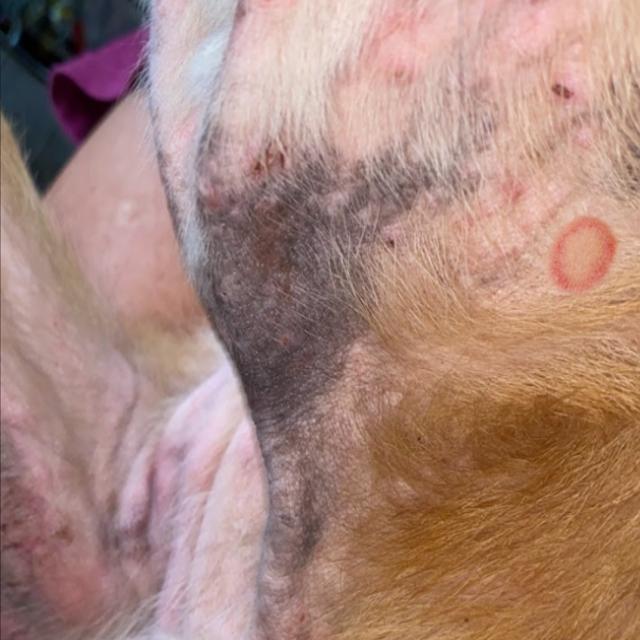
Canine ringworm (Dermatophytosis) — fungal infection caused by Microsporum or Trichophyton. Presents with circular alopecia, scaling, crusting, and broken hairs.